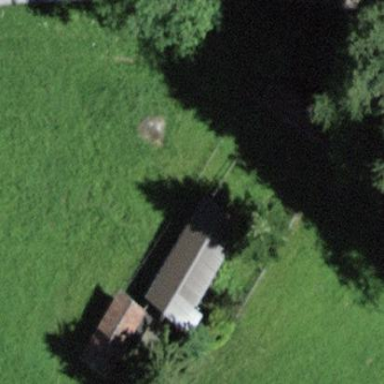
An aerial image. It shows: Barn.